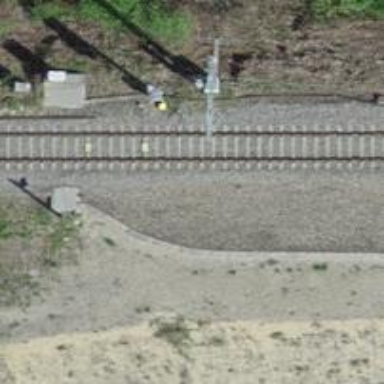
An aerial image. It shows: Railway signal.